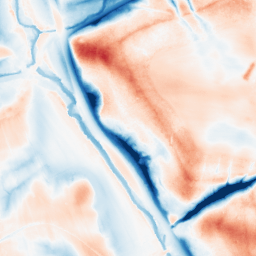
Category: edge_preserving
Decomposition family: guided
Decomposition parameters: radius: 16
eps: 1
Upsampling method: edge_directed
Upsampling parameters: scale: 4
Upsampling scale: 4